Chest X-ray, AP view. Patient: 55 years old, sex M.
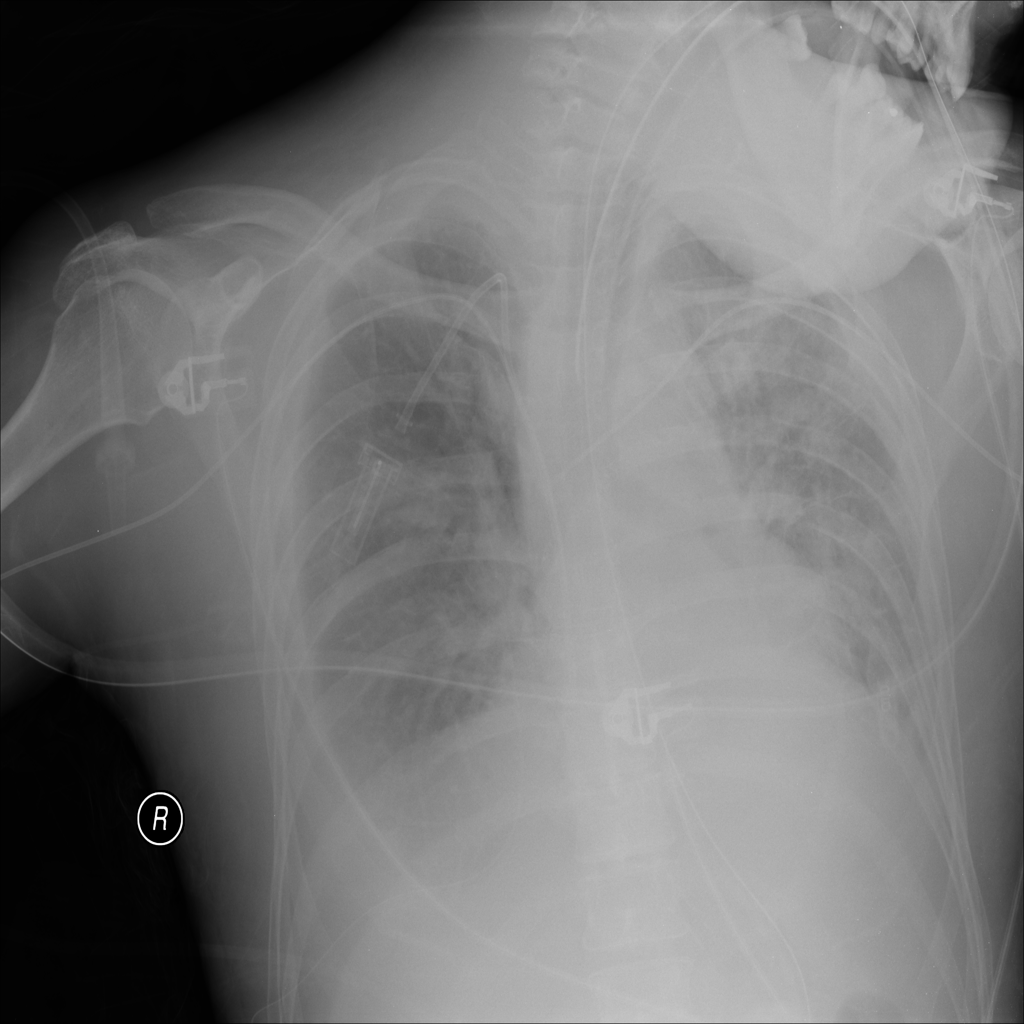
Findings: No Finding